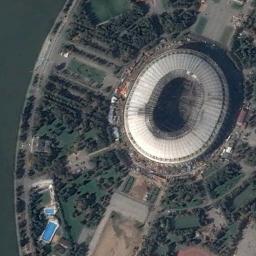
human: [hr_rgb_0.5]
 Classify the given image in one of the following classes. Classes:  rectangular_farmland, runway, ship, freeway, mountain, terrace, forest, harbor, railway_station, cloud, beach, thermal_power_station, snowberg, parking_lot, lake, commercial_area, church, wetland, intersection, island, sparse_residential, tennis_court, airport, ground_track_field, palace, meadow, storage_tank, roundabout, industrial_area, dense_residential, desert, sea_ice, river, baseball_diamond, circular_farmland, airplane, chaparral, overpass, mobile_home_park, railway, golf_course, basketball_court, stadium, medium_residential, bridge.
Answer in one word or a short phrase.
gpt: stadium